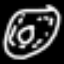
Label: donut